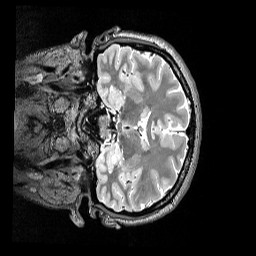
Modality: T2w
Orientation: coronal
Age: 30
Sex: female
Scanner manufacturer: siemens
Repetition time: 3.2 s